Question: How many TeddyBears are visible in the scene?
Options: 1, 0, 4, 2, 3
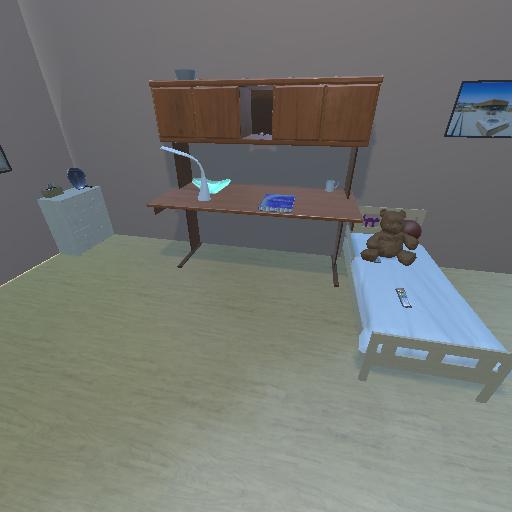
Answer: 1